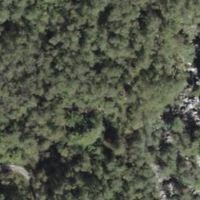
EUNIS habitat code: 44
Species observed at this site:
Chamaenerion dodonaei